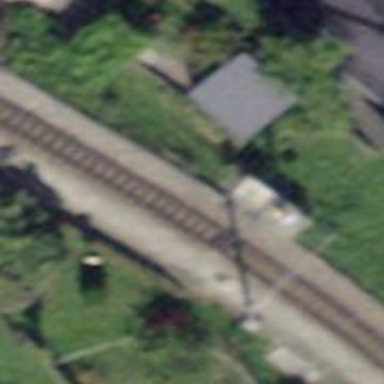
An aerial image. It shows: Crossing for the railway.